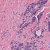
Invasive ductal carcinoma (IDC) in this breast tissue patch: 1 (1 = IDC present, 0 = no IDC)